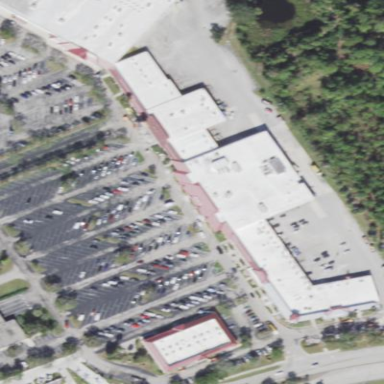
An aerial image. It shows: Building that houses supermarket.